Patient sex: F
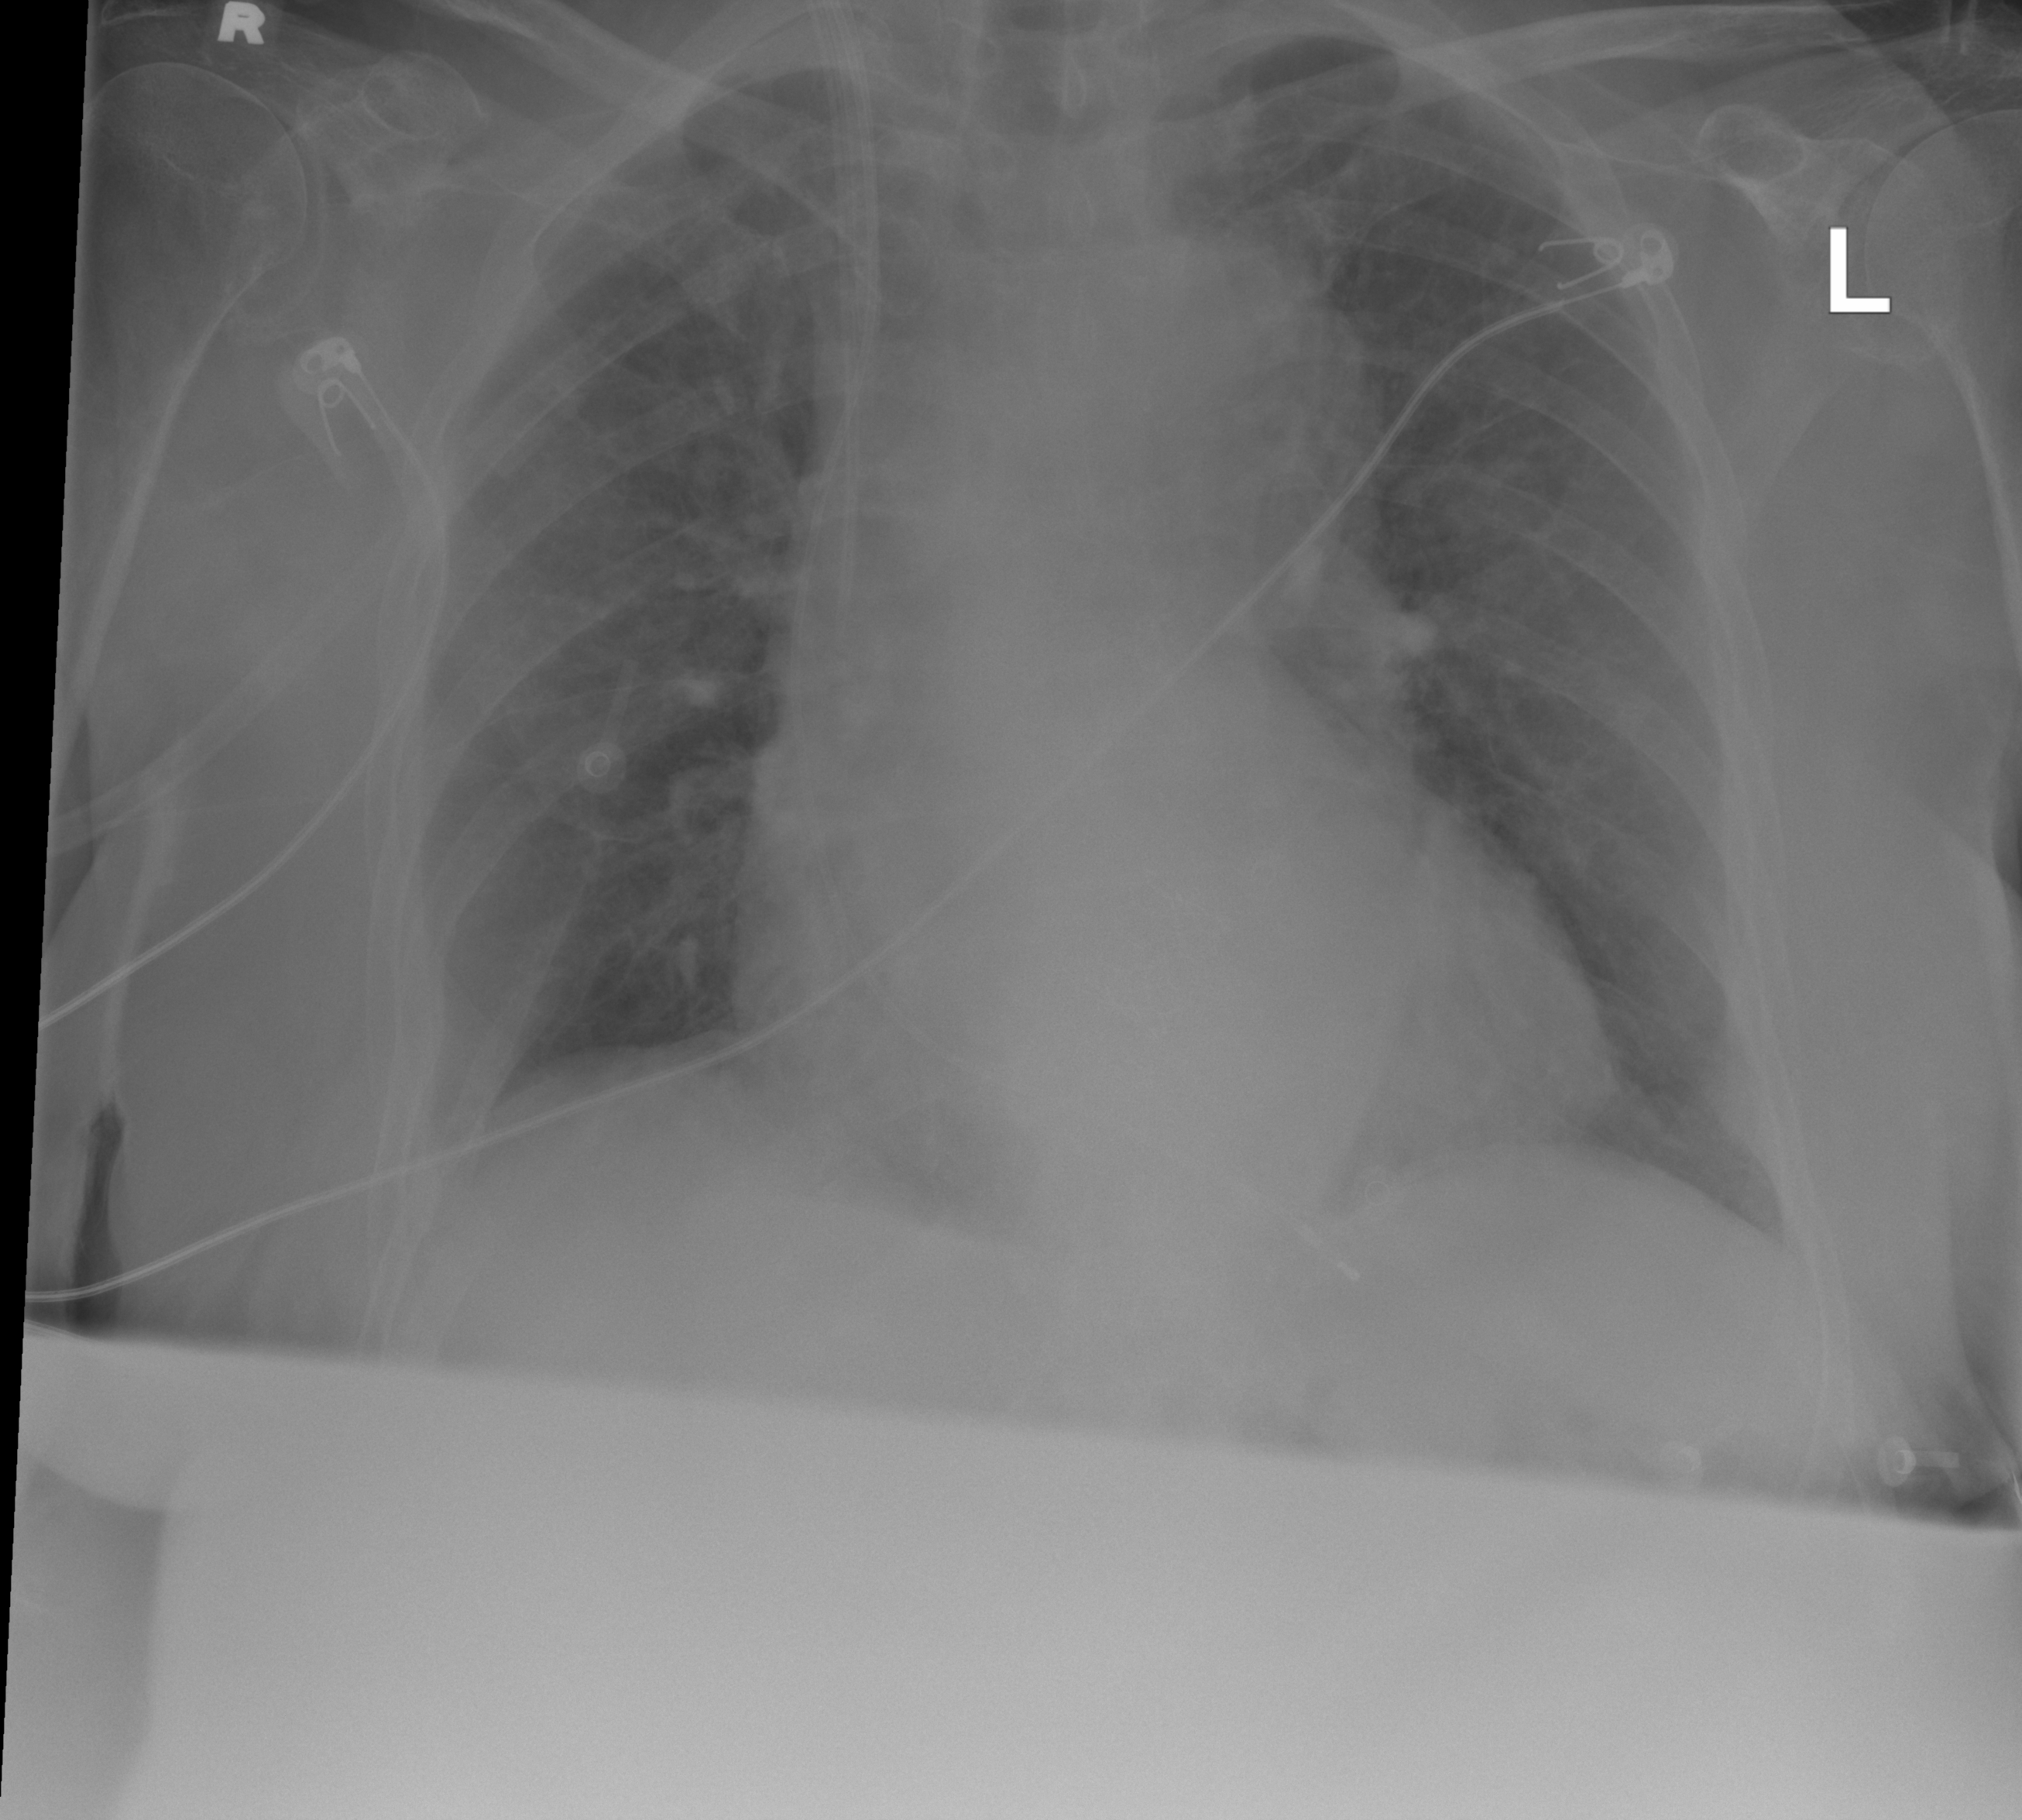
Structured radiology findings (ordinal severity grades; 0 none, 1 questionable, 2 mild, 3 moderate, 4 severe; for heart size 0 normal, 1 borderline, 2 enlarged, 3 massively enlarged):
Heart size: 2
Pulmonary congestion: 0
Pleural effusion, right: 0
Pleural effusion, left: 0
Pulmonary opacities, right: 0
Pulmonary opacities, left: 0
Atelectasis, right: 2
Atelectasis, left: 2